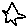
Label: star